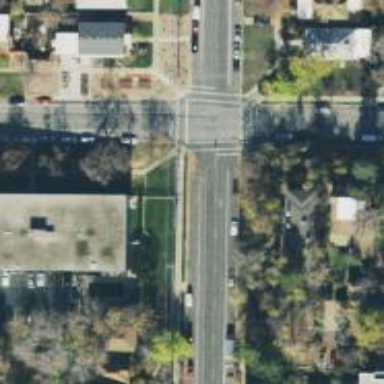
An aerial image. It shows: Uncontrolled road crossing with line markings.